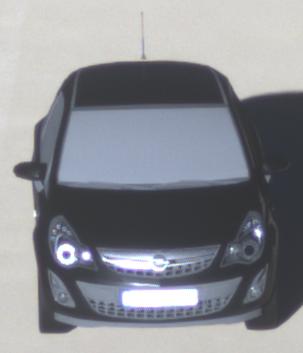
Make: Opel
Model: Corsa 1.2
Detailed model: Corsa (D)
Model produced from: 2011/01
Model produced until: 2014/08
Doors: 3
Color: black
Road condition: dry road
Daytime: morning or afternoon
Contrast: high contrast